Question: I downloaded the iPad programming example from <URL> site.
When I tried to compile Bezier1 example, I got ''syntehsized property 'window'...' error.
Why this error? How to solve this issue?

## ADDED
'''
@interface BezierAppDelegate : NSObject <UIApplicationDelegate> {
UIWindow *window;
BezierViewController *viewController;
}
'''
was missing.
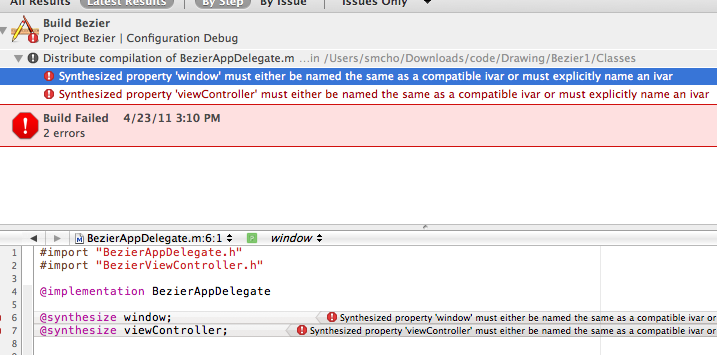
Answer: It means that in the header "BezierAppDelegate.h" the variables window and viewController are not declared
Exactly what types they are supposed to be im not sure but there should be something like this.
'''
@interface BezierAppDelegate : NSObject {
UIViewController *viewController;
UIWindow *window;
//other stuff too
}
@property (readwrite,assign) UIViewController *viewController;
@property (readwrite,assign) UIWindow *window;
'''
But there might also be something like this.
'''
@interface BezierAppDelegate : NSObject {
UIViewController *_viewController;
UIWindow *_window;
//other stuff too
}
@property (readwrite,assign) UIViewController *viewController;
@property (readwrite,assign) UIWindow *window;
'''
In which case you need to synthesise like this
'''
@synthesize viewController=_viewController,window=_window;
'''